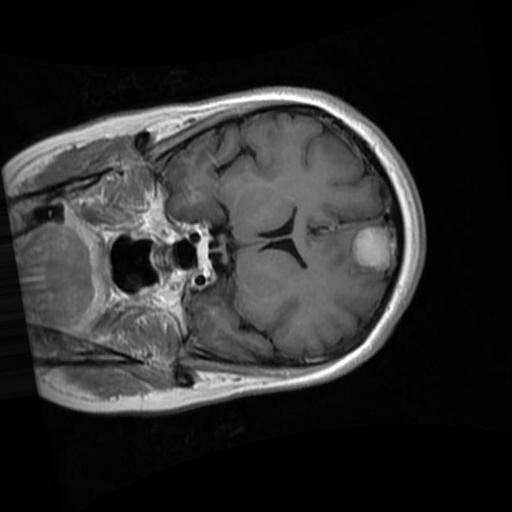
Label: brain_menin